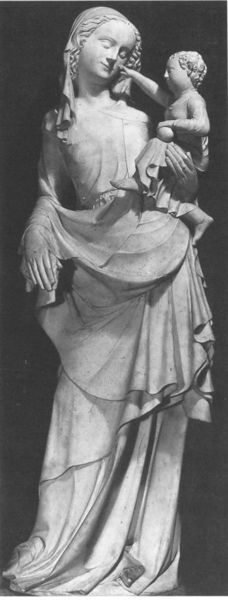
Titel: Madonna mit Kind
Standort: Antwerpen, Kathedrale (EU - NL)
Schlagwörter: hand, kopf, umhang, finger, frau, haar, kleid, marmor, mund, nase, ball, haube, arm, augen, falten, gesicht, stehen, tragen, hände, gewand, haare, kind, locken, skulptur, statue, apfel, italien, zeigen, jungfrau, kugel, christus, jesus, maria, madonna, muttergottes, zeigt, hnde